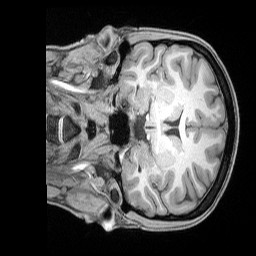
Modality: T1w
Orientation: coronal
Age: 28
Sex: female
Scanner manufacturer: siemens
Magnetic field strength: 3 T
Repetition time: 2.17 s
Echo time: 0.00169 s